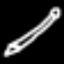
Label: pencil